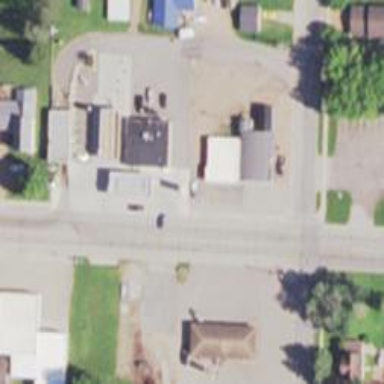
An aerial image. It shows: Convenience shop.